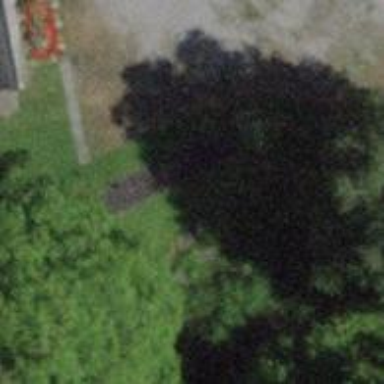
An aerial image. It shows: Playground featuring slide.